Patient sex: M
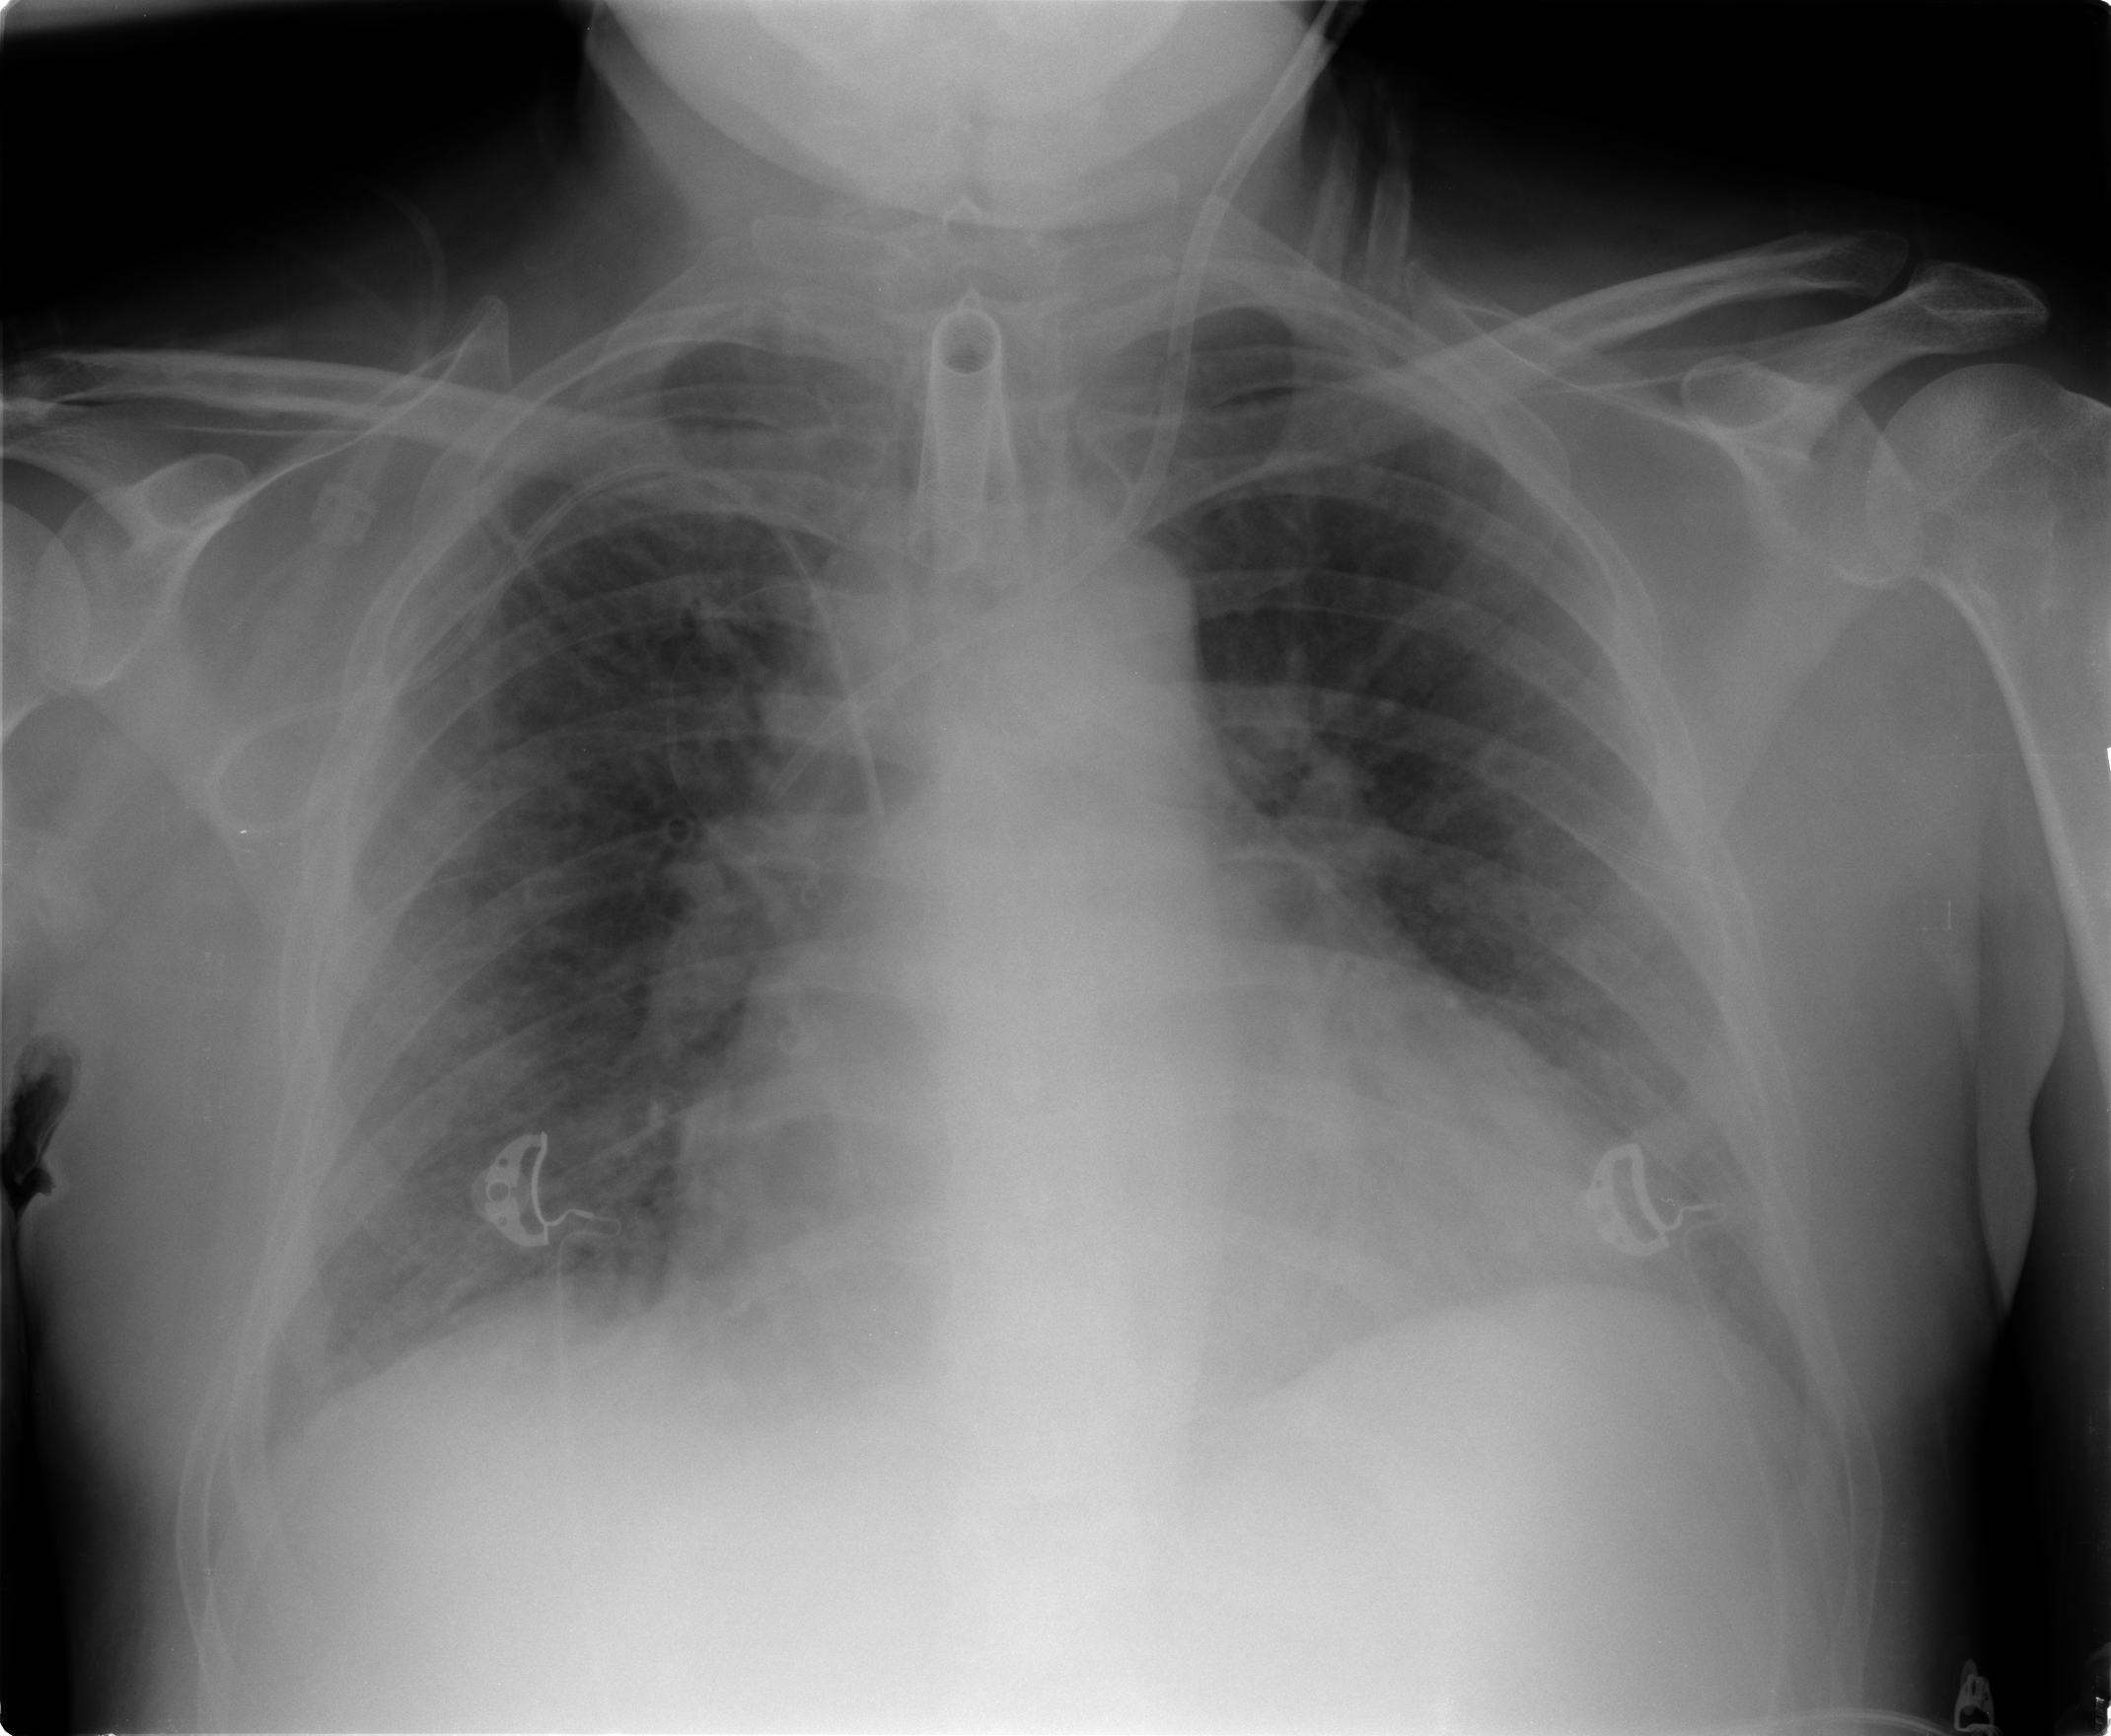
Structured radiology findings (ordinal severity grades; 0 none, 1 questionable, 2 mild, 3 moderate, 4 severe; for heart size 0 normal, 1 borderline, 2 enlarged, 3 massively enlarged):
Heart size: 2
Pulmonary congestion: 2
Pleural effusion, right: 1
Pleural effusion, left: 1
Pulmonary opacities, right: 2
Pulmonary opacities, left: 2
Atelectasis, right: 2
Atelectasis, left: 2